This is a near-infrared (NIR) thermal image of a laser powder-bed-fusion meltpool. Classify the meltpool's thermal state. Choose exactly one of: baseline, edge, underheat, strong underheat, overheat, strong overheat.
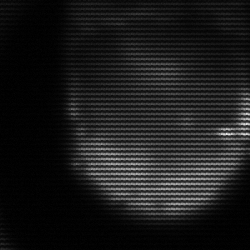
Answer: edge